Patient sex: F
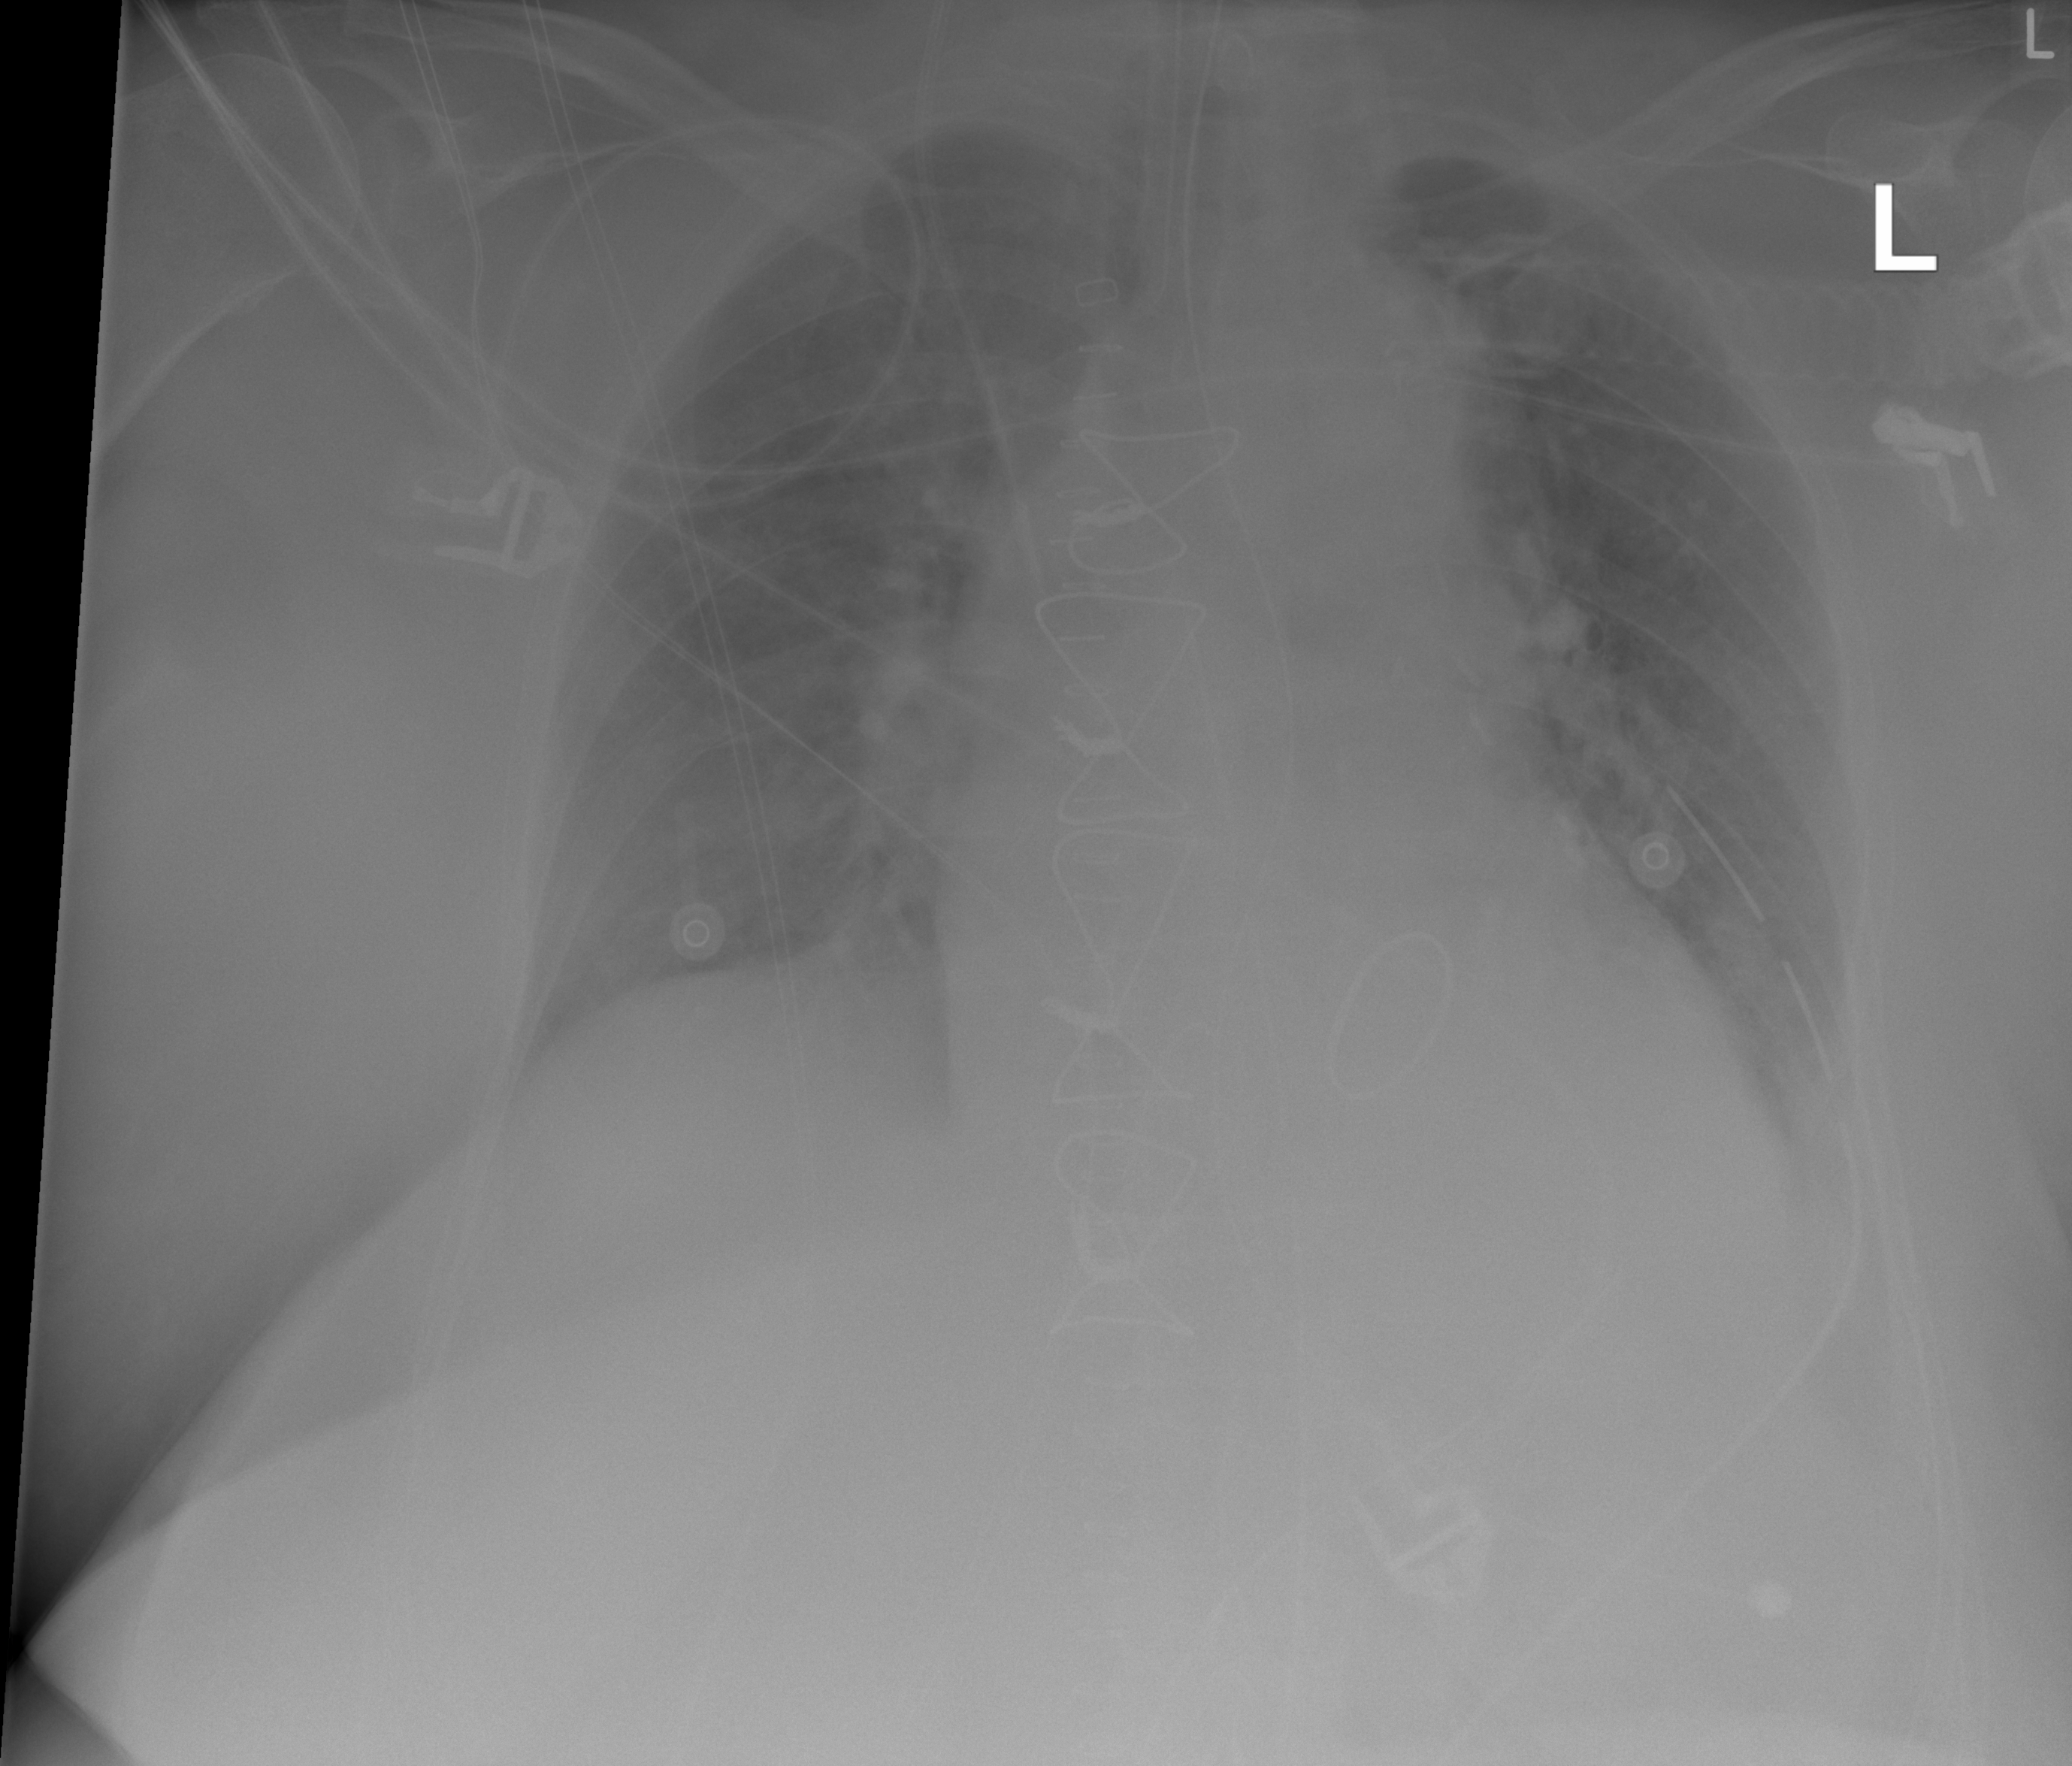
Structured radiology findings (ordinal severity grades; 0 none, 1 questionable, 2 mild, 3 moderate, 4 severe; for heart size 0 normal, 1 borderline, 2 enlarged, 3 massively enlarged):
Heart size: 2
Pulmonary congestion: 3
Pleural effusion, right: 2
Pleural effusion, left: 2
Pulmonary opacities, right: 2
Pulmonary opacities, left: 2
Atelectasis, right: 2
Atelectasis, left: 2